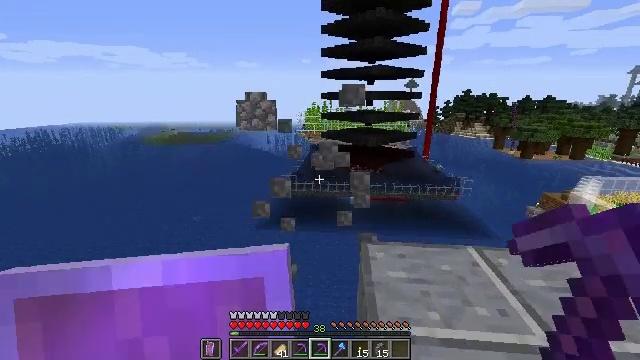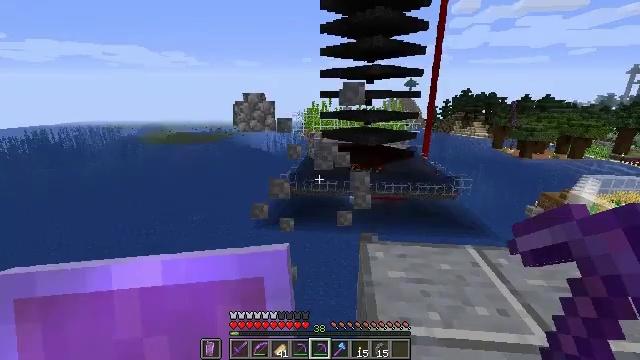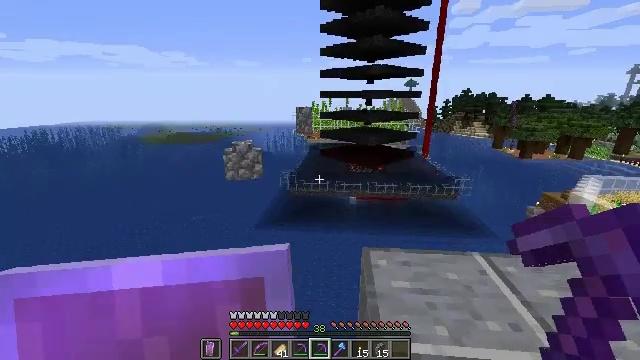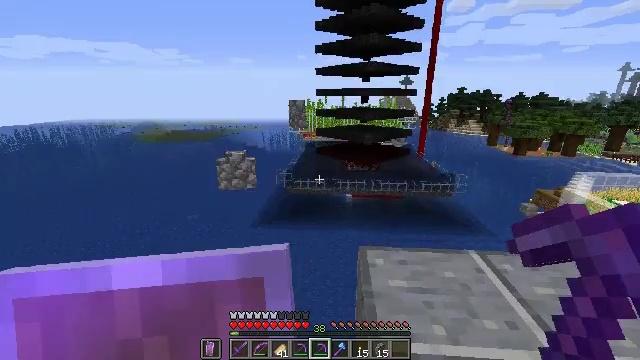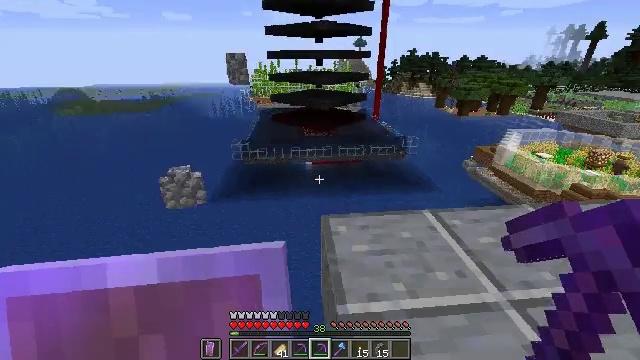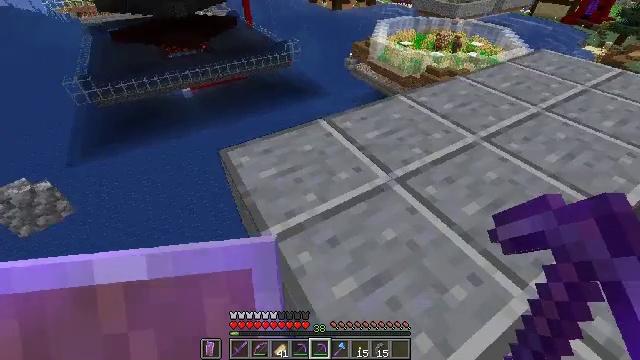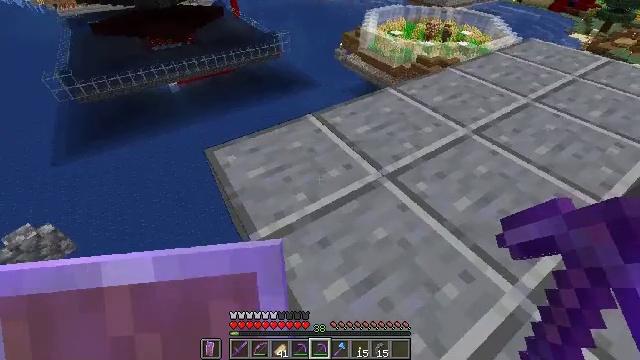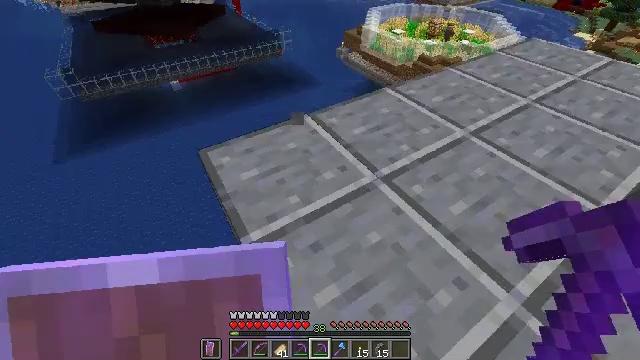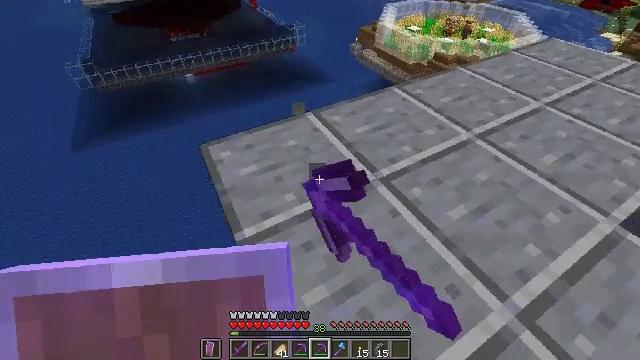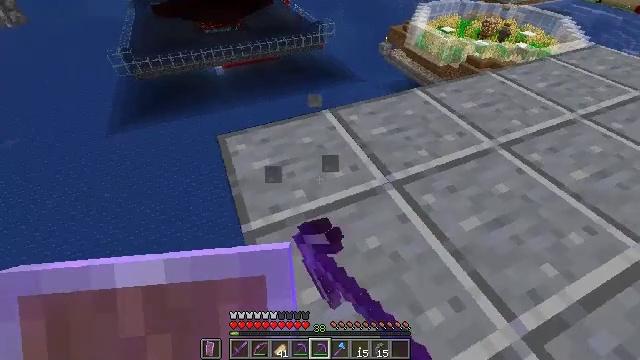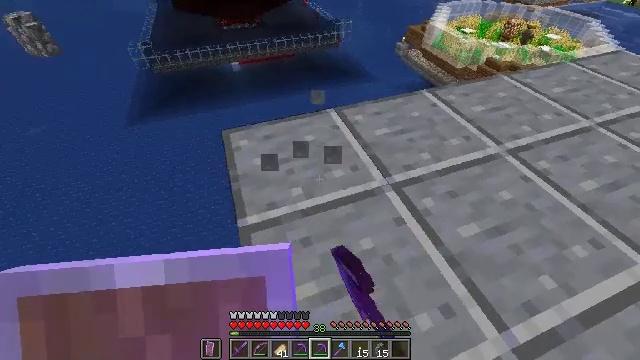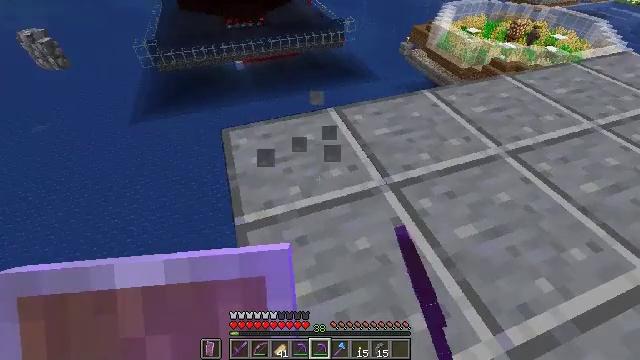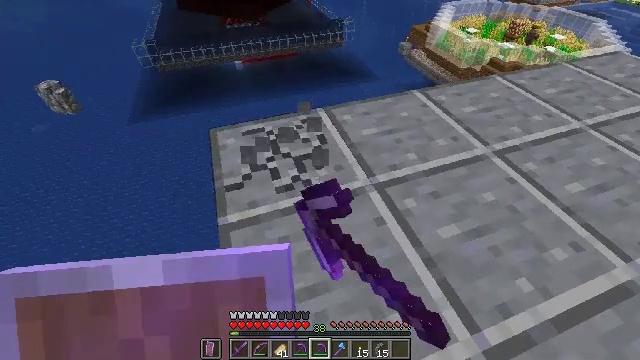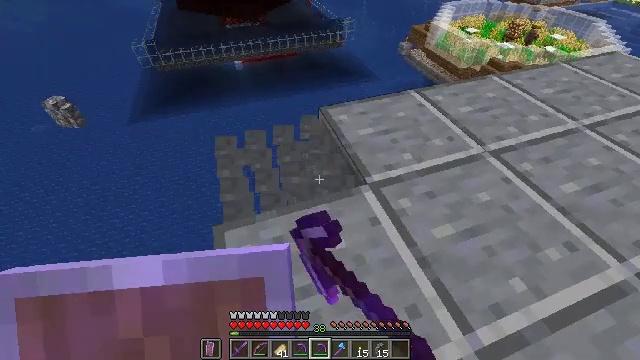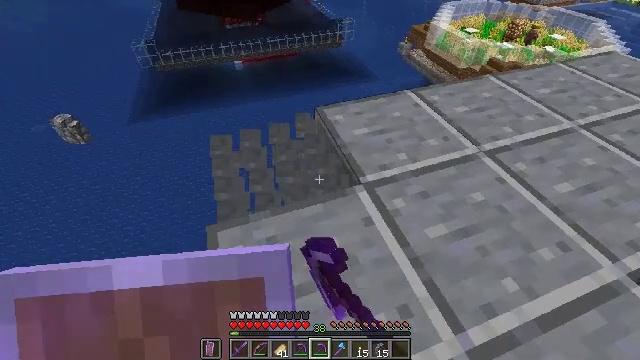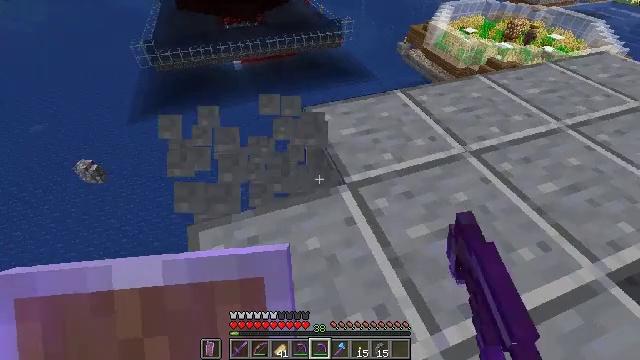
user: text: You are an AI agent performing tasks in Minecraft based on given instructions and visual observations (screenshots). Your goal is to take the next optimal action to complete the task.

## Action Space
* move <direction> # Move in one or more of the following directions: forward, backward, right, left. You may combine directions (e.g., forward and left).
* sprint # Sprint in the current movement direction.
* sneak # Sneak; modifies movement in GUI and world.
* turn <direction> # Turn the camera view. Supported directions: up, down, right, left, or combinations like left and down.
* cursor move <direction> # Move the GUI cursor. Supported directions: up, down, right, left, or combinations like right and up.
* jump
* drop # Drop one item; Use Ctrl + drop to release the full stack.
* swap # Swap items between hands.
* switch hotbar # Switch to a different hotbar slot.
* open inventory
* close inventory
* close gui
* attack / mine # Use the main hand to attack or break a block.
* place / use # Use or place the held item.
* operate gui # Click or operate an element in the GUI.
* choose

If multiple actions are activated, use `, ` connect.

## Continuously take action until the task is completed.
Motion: motion action
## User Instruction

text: Retrieve the polished andesite from the wall.
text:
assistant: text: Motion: move forward, sneak, attack / mine
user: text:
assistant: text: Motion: move forward, sneak, attack / mine
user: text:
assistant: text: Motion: move forward, sneak, attack / mine
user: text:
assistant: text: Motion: move forward and move right, sneak, turn right and down, attack / mine
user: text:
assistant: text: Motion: move forward and move right, sneak, turn right and down
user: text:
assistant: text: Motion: move right, sneak, turn right and down
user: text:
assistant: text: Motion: move right, sneak, attack / mine
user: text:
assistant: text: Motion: move right, sneak, turn left, attack / mine
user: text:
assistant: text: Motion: move right, sneak, turn left, attack / mine
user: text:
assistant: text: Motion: move right, sneak, turn left, attack / mine
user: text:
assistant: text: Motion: move right, sneak, attack / mine
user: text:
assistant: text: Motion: move right, sneak, attack / mine
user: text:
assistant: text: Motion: move right, sneak, attack / mine
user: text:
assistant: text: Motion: move right, sneak, attack / mine
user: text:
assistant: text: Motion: move right, sneak, attack / mine
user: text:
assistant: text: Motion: move right, sneak, attack / mine
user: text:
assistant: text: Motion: move right, sneak, attack / mine
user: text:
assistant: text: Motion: move right, sneak, attack / mine
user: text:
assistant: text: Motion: move right, sneak, attack / mine
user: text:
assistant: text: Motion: move right, sneak, attack / mine
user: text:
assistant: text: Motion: move right, sneak, attack / mine
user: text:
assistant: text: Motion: move right, sneak, attack / mine
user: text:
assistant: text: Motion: move right, sneak, attack / mine
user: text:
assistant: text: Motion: move right, sneak, attack / mine
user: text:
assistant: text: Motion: move right, sneak, attack / mine
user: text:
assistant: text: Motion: move right, sneak, turn left, attack / mine
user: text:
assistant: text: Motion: move forward and move right, sneak, attack / mine
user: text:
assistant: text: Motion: move forward and move right, sneak, attack / mine
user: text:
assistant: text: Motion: move forward, sneak, turn left and up, attack / mine
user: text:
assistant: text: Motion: move forward, sneak, turn left and up, attack / mine